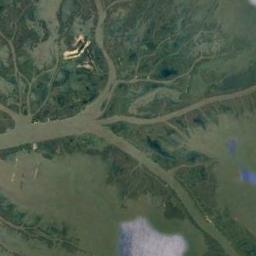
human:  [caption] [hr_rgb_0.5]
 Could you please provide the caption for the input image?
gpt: There is a straight path through this wetland .

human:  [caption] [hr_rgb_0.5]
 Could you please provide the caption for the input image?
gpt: There are many different shapes and sizes of water around the wetlands .

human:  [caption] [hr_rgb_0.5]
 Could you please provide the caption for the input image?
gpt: The river surface in a wetland is covered with large green and brown mixed dense vegetation .

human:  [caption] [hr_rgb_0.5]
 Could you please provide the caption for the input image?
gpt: The wetland consists of bare land, Green plants, Dry plants and water .

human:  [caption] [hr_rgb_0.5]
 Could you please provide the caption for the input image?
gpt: There are many water areas on the wetland .